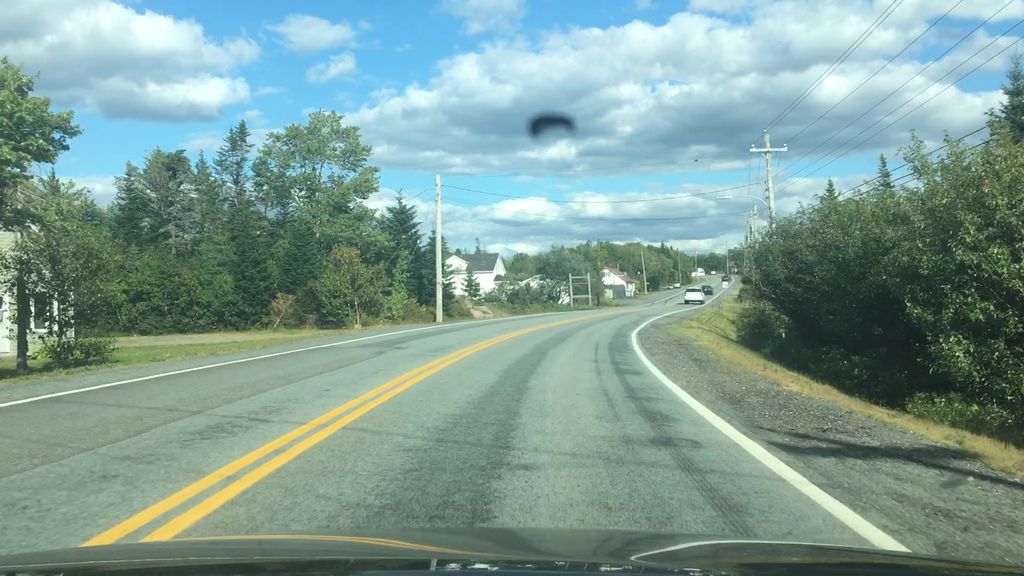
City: halifax